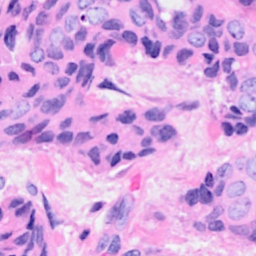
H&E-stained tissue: Breast